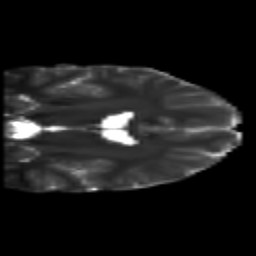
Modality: T2w
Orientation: coronal
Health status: healthy
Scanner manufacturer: siemens
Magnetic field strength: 3 T
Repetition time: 10 s
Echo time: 0.092 s